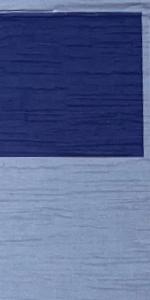
Label: Empty